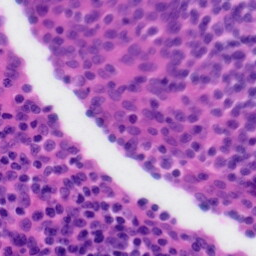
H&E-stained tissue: Tonsil